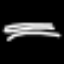
Label: line